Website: apple
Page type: customer-info-address
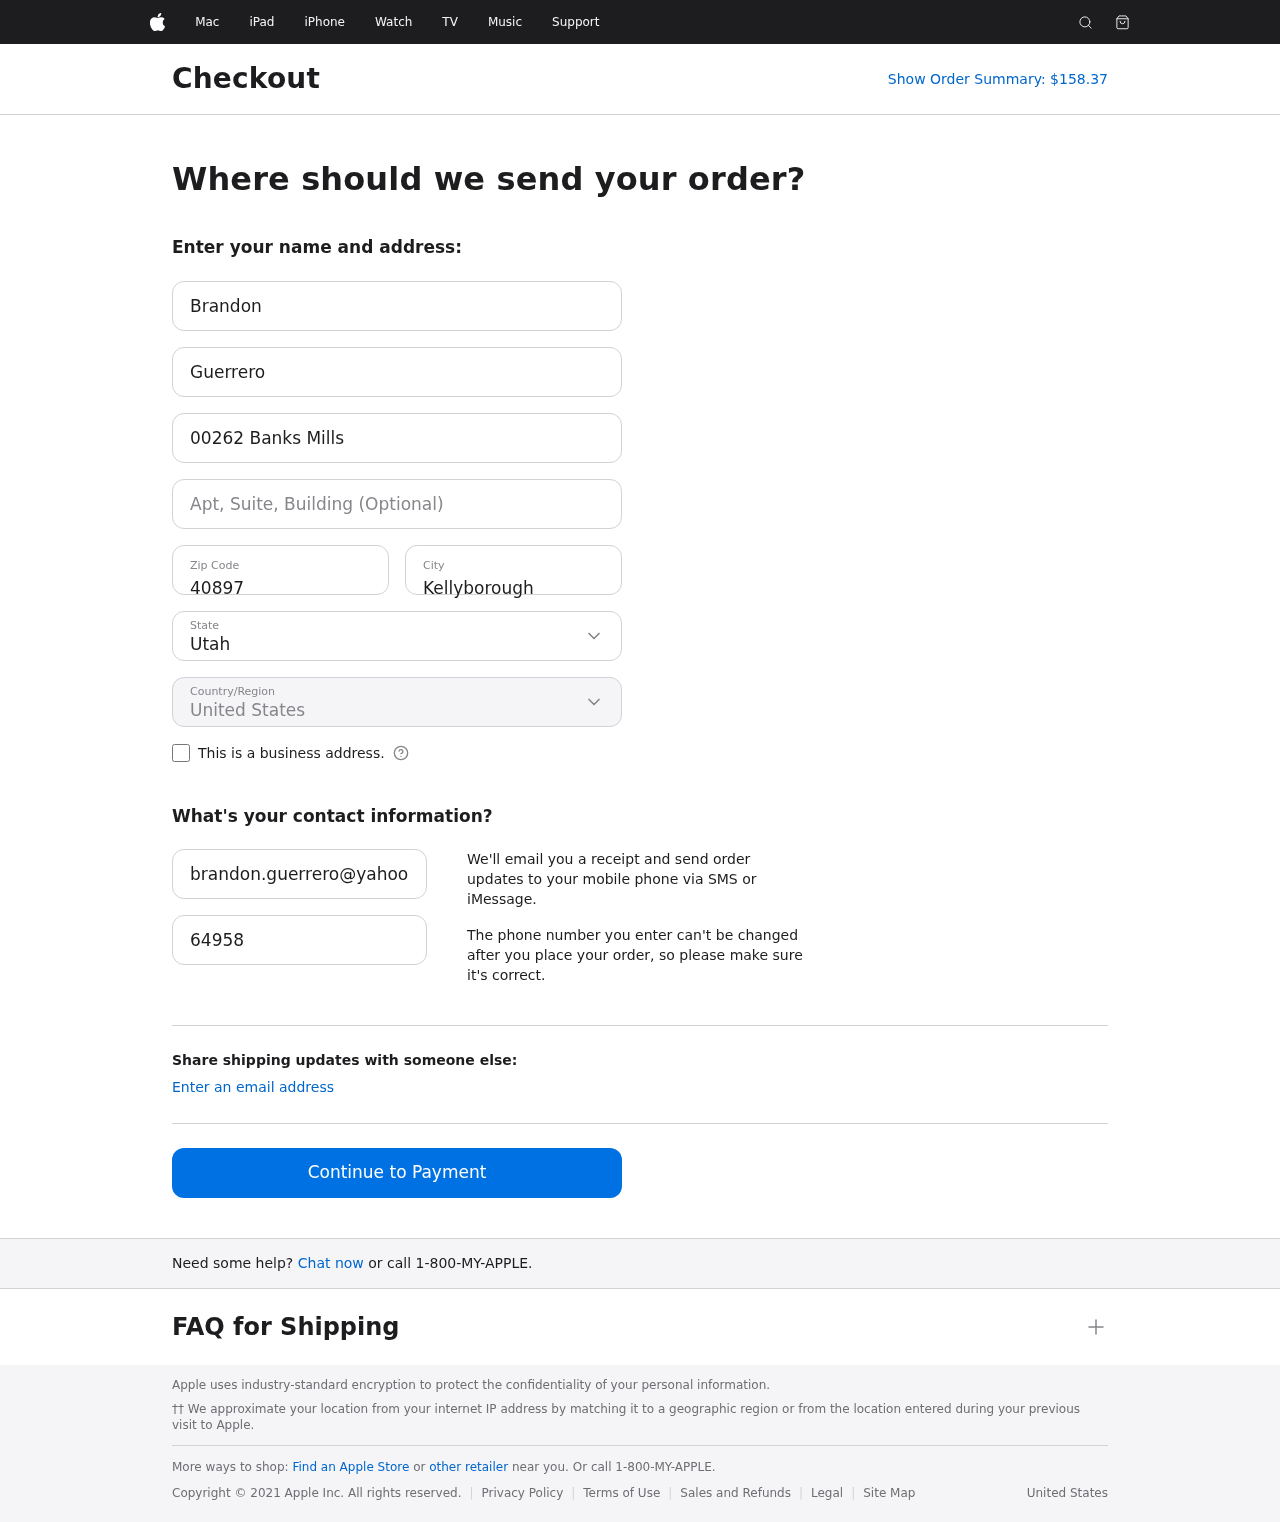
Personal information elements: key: PII_CITY
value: Kellyborough
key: PII_COUNTRY
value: United States
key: PII_EMAIL
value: brandon.guerrero@yahoo.com
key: PII_FIRSTNAME
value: Brandon
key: PII_LASTNAME
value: Guerrero
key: PII_PHONE
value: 6495848668
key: PII_POSTCODE
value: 40897
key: PII_STATE
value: Utah
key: PII_STREET
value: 00262 Banks Mills
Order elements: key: ORDER_TOTAL
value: Show Order Summary: $158.37